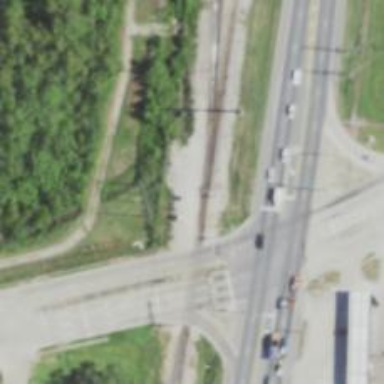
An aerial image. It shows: Railway spur junction.